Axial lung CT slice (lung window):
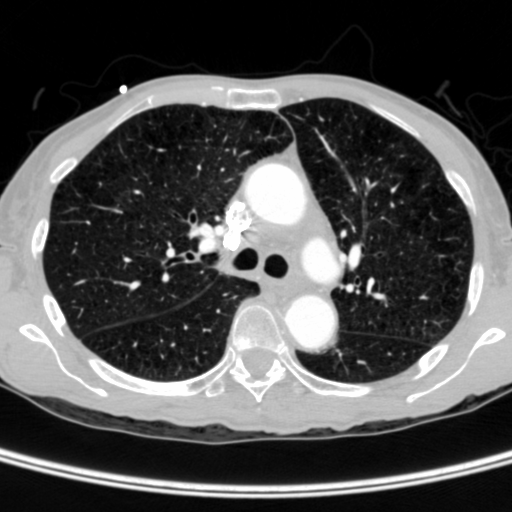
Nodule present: no